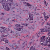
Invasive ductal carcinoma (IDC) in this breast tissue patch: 1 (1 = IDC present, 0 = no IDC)